Question: I try to change the css when a user selects a result using the keyboard (arrow key).
'''
.ui-menu .ui-menu-item a:hover, .ui-menu .ui-menu-item a:focus, .ui-menu .ui-menu-item a:active {
background:#ff8a00!important;
color:#000;
border-radius:0;
}
'''
However, this css only takes effect with a mouse event.

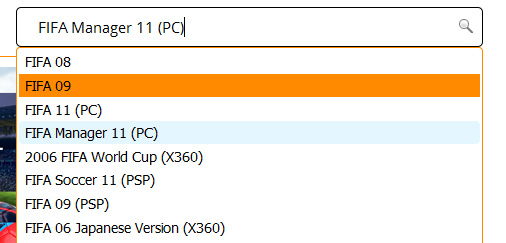
Answer: Here you go.
<URL>
'''
.ui-state-hover, .ui-widget-content .ui-state-hover, .ui-widget-header .ui-state-hover, .ui-state-focus, .ui-widget-content .ui-state-focus, .ui-widget-header .ui-state-focus {
background: #ff8a00;
border: none;
color:#000;
border-radius:0;
font-weight: normal;
}
'''